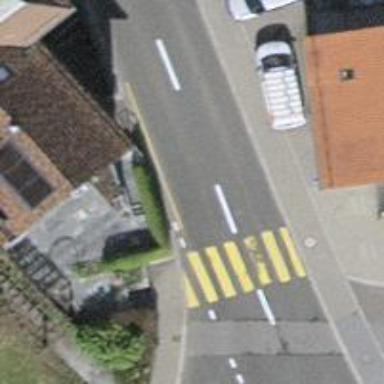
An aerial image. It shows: Marked crossing with zebra stripes on the road.